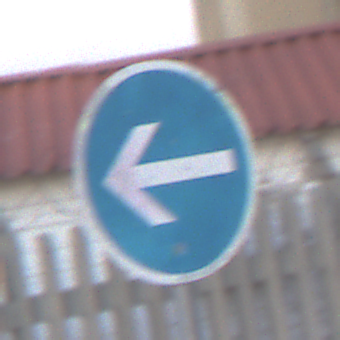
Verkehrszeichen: VorgeschriebeneFahrtrichtungHierLinks
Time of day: SunriseSunset
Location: Outdoor (Suburban)
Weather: Clear
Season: NotSpecified
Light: Natural